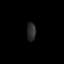
Tissue: prostate
Cell type: Endothelial cells
Senescence score: 0.6951
Nuclear area (px): 161
Mean DAPI intensity: 43.857